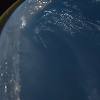
Label: water